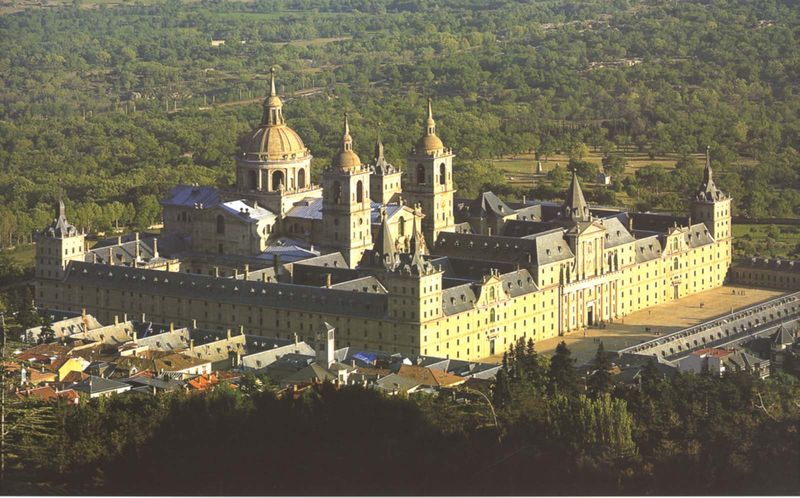
Titel: El Escorial, Klosterresidenz S. Lorenzo
Künstler: Juan B. de Toledo
Standort: El Escorial, Klosterresidenz S. Lorenzo (EU - E)
Schlagwörter: schatten, fenster, laterne, licht, dach, schloss, architektur, ferne, häuser, kirche, wald, fassaden, dächer, schornsteine, platz, vogelperspektive, rundbogen, kuppel, foto, burg, kloster, türme, portal, etagen, romanisch, innenhöfe, tümre, vasaille